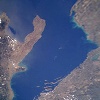
Label: water